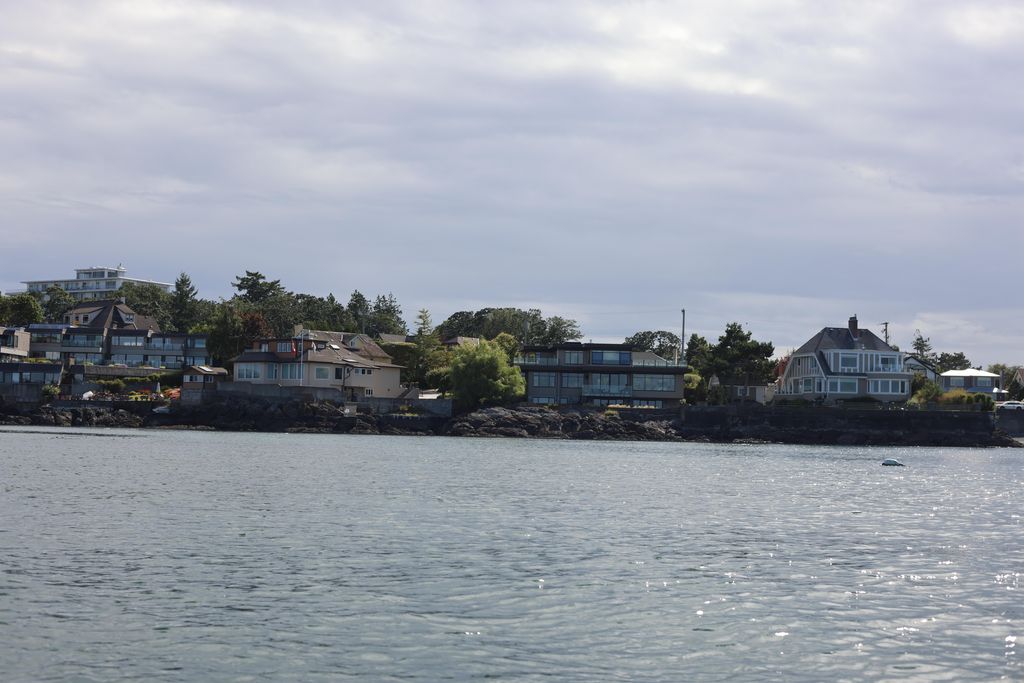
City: victoria